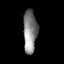
Tissue: skin
Cell type: Epithelial cells
Senescence score: 0.1878
Nuclear area (px): 582
Mean DAPI intensity: 132.344